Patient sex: M
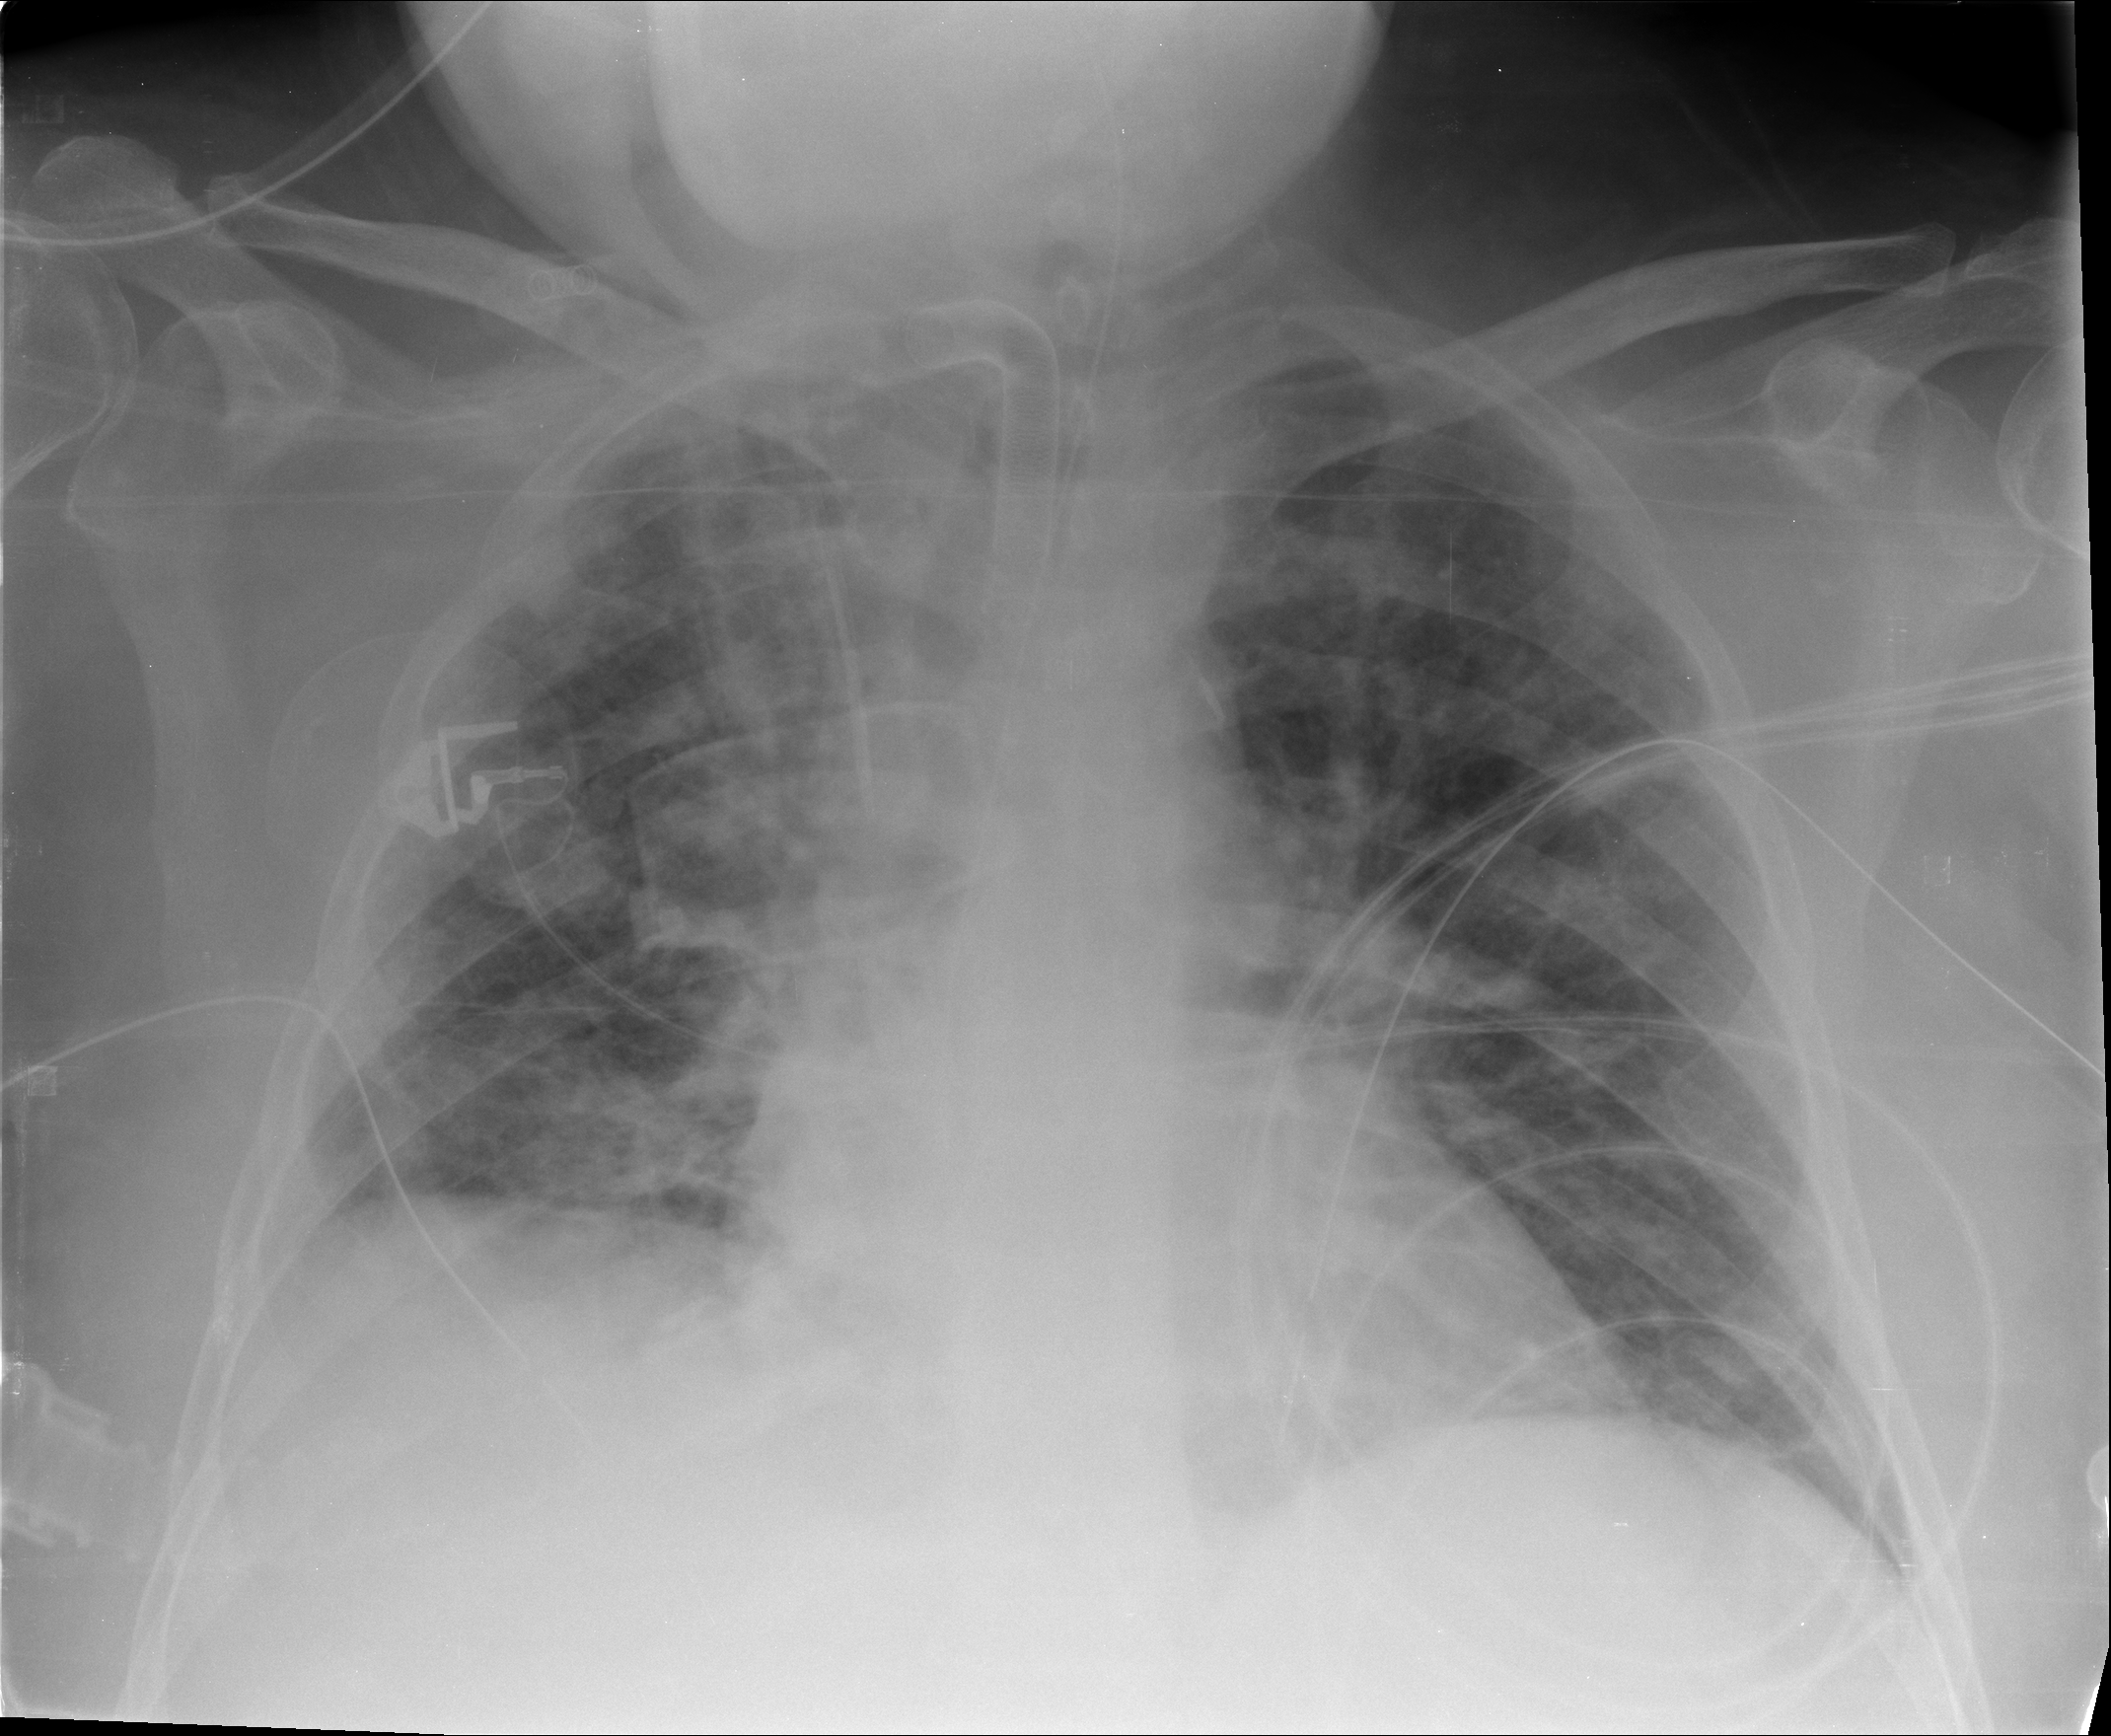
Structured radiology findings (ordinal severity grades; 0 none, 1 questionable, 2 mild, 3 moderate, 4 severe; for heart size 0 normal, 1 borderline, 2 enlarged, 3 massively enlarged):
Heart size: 1
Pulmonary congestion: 3
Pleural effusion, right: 2
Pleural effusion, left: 1
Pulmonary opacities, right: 3
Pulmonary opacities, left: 2
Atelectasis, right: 3
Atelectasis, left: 3